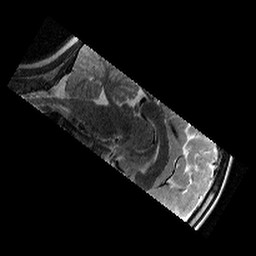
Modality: T2w
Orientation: sagittal
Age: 12
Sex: female
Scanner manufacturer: siemens
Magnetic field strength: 3 T
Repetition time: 9.23 s
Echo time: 0.067 s